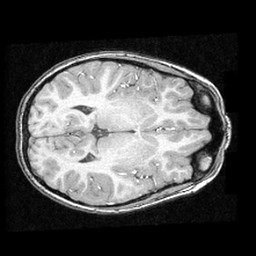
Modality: T1w
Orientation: axial
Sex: female
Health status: ill
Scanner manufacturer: ge
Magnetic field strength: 1.5 T
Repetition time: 21 s
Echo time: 0.008 s